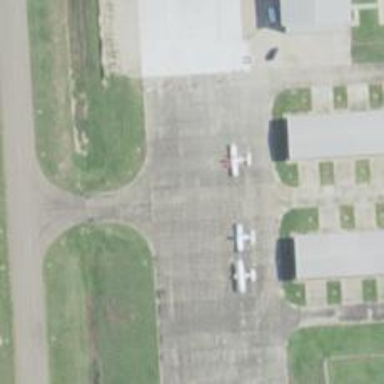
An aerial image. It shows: View of taxiway at the airport.